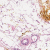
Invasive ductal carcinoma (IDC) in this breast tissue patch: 0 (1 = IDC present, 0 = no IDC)